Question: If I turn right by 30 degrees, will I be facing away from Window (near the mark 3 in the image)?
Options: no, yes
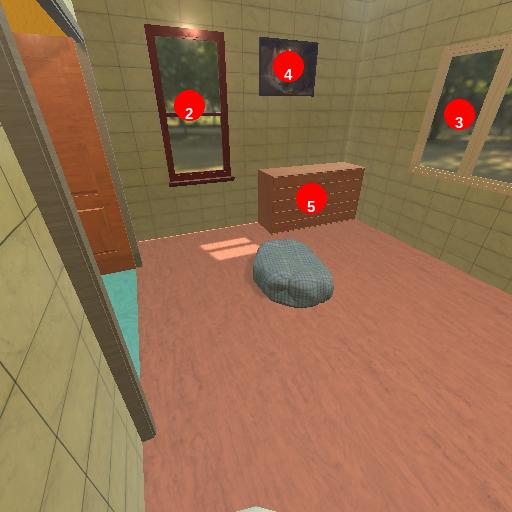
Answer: no